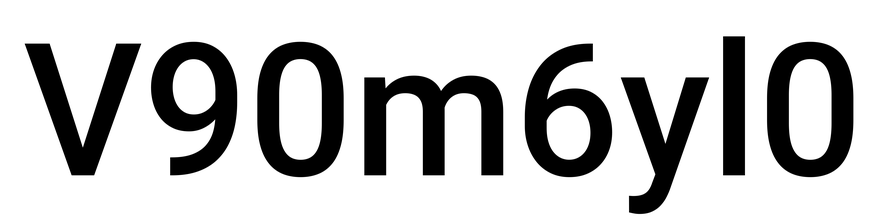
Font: Roboto_Medium